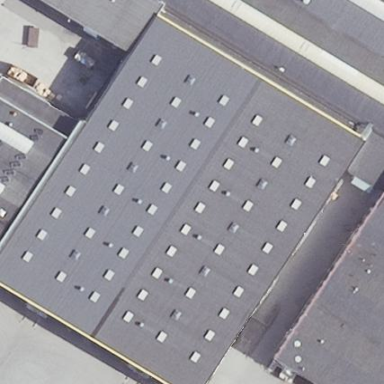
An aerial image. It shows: Warehouse.